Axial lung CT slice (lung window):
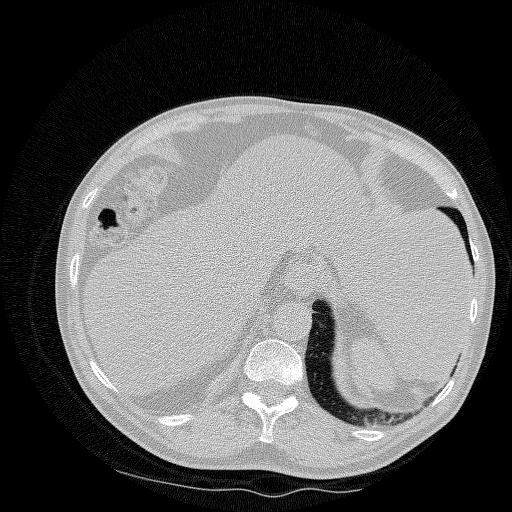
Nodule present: no